A scalogram (wavelet time-scale view) of one vibration snapshot from a rotating machine is shown. Determine the machine's mechanical condition. Answer with exactly one of: normal, misalignment, unbalance, looseness.
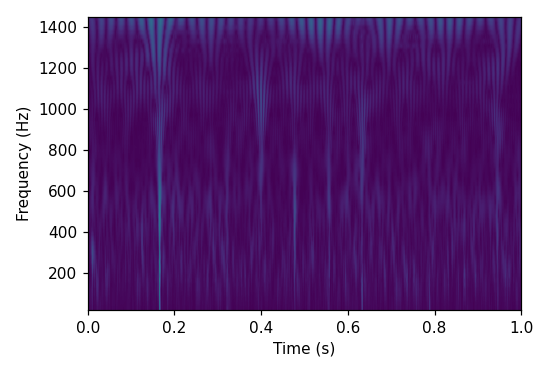
Answer: unbalance